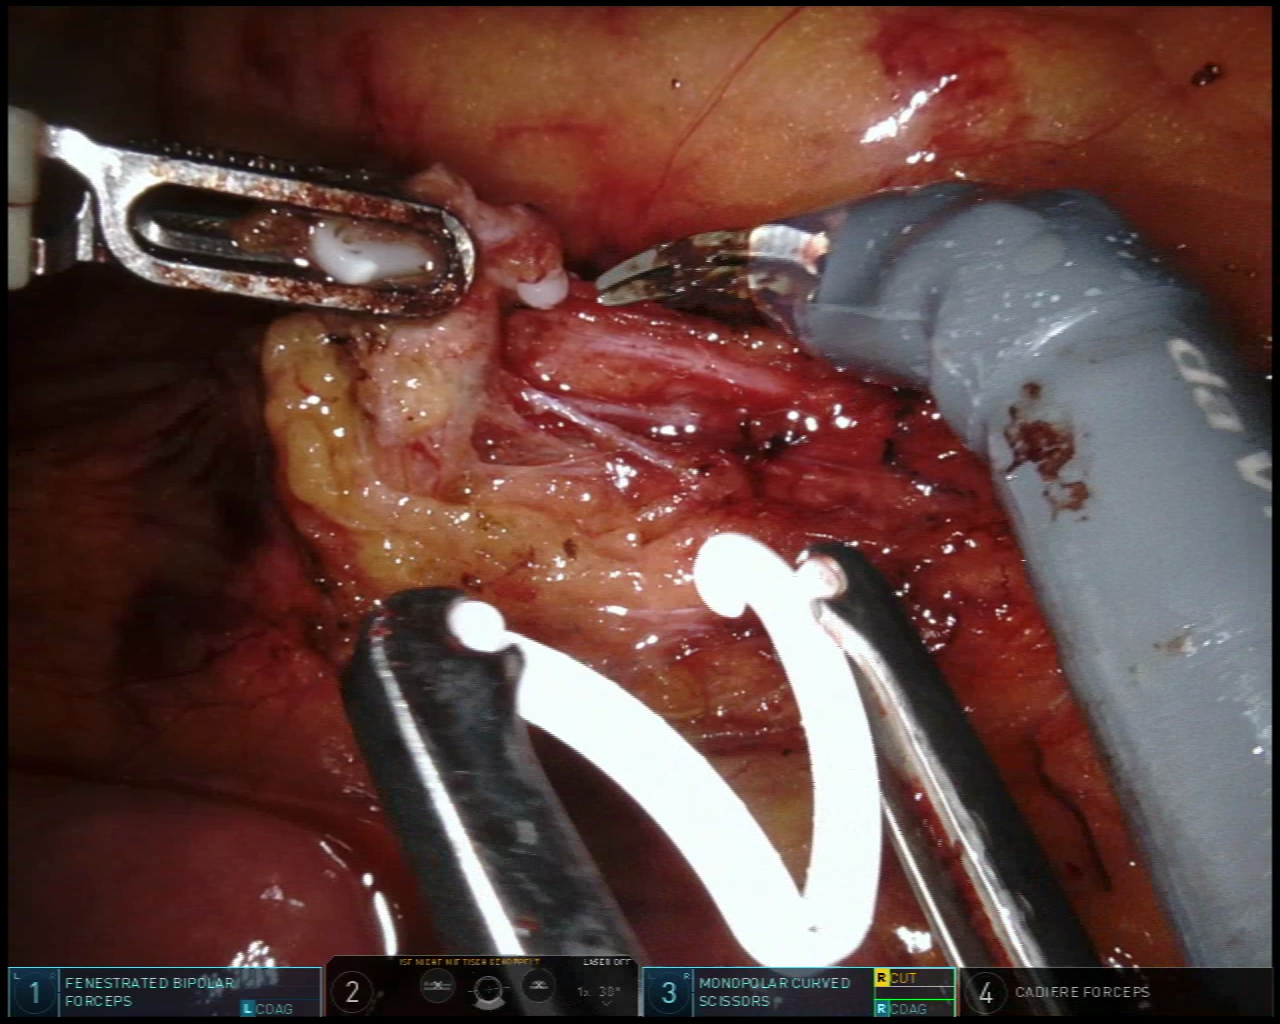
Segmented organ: small_intestine
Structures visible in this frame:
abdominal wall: no
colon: no
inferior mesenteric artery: no
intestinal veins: no
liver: no
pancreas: no
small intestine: yes
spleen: no
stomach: no
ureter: no
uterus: no
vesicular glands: no